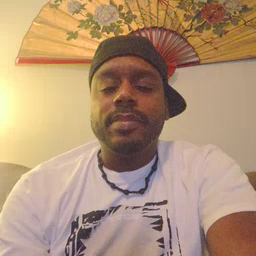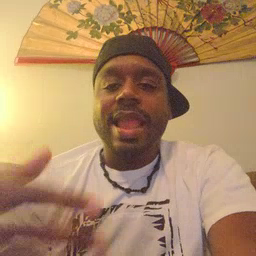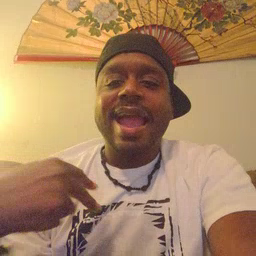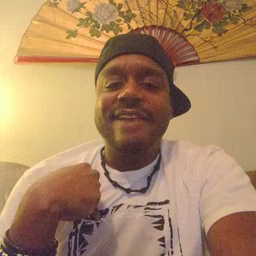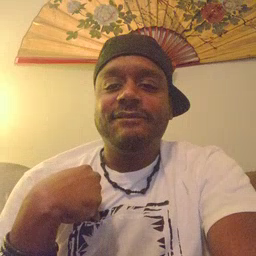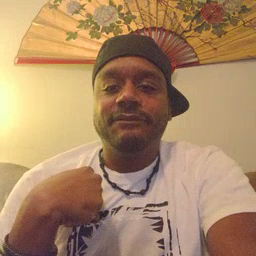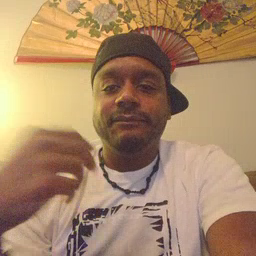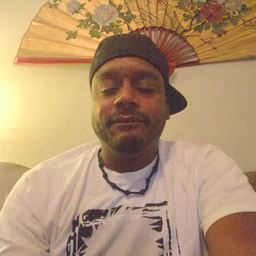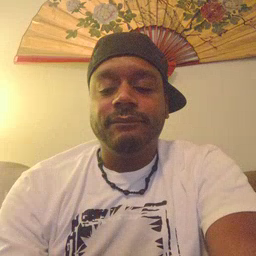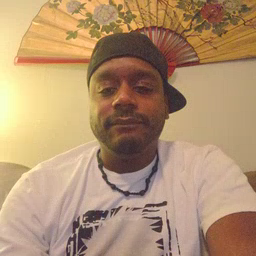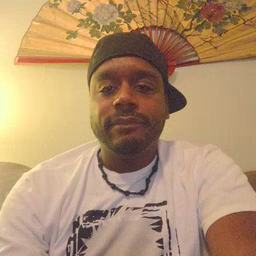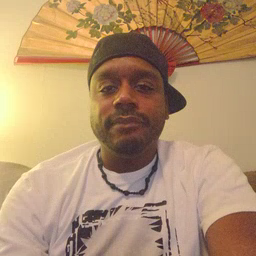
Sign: have